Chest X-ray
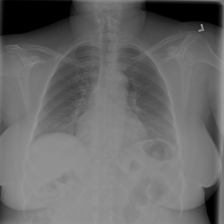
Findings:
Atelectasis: negative
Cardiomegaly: negative
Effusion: negative
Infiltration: negative
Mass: negative
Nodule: negative
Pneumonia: negative
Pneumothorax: negative
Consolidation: negative
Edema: negative
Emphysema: negative
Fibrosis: negative
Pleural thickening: negative
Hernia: negative